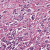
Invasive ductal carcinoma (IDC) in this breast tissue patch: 1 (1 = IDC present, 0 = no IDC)